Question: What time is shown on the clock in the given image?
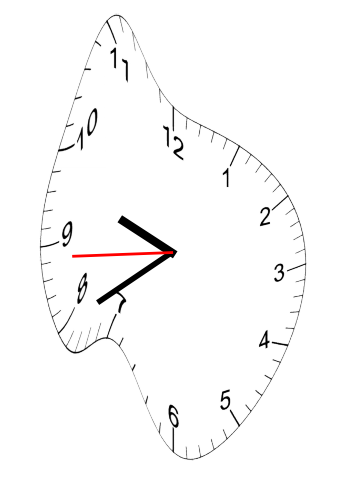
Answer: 09:39:44